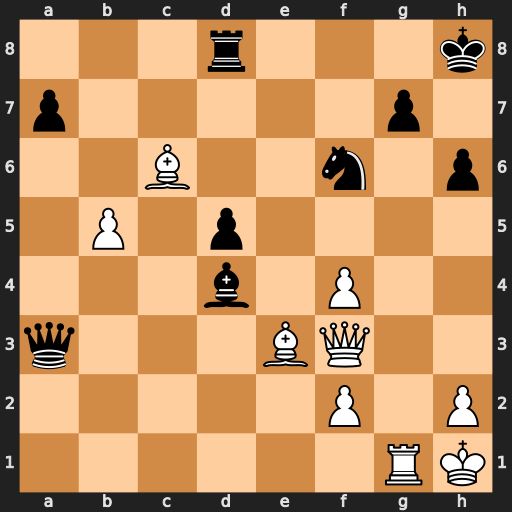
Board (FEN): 3r3k/p5p1/2B2n1p/1P1p4/3b1P2/q3BQ2/5P1P/6RK
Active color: w
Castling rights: -
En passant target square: -
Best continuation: Qg2 Qf8 Bxd4